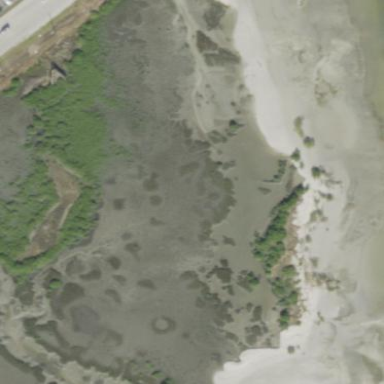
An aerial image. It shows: Saltmarsh wetland.